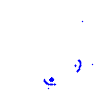
Particle: kaon